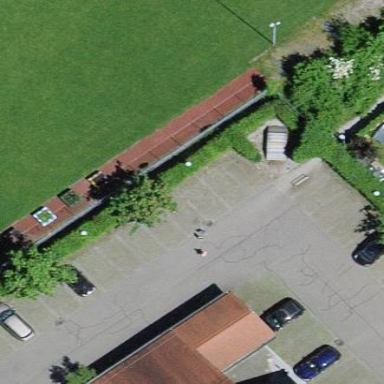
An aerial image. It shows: Athletic track located in leisure land area.